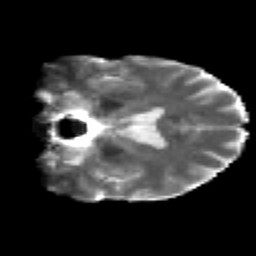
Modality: T2w
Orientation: coronal
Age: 37
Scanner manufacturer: siemens
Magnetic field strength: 3 T
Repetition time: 2.2 s
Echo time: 0.084 s